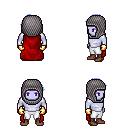
a pixel art fantasy rpg character, male body template, dark elf, purple skin, red cape, white pants, white cyan long mohawk hairstyle, chain hood, gold gloves, brown shoes, four views (front, back, left, right), 2x2 character sprite sheet, small pixel art, hard edges, no anti-aliasing